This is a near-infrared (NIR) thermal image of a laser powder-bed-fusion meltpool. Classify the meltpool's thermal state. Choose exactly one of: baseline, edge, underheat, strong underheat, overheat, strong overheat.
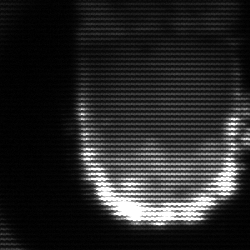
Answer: baseline